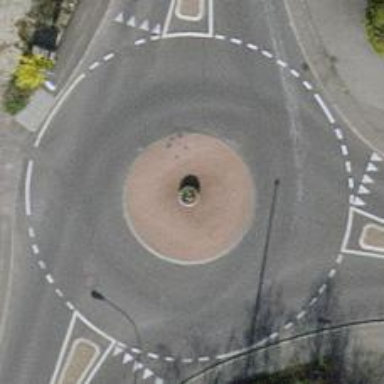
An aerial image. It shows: Mini roundabout on the road.